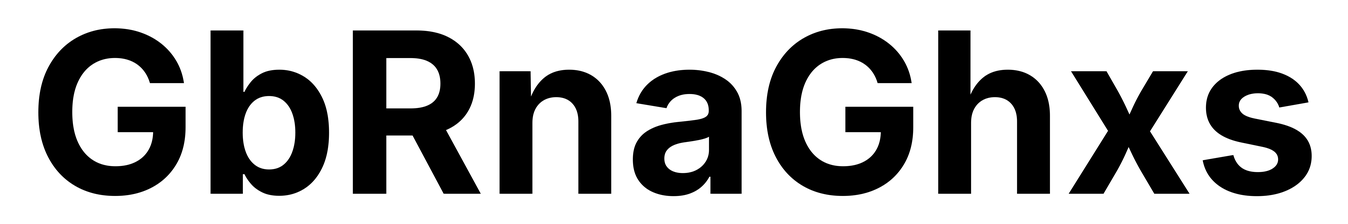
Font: Inter_Bold